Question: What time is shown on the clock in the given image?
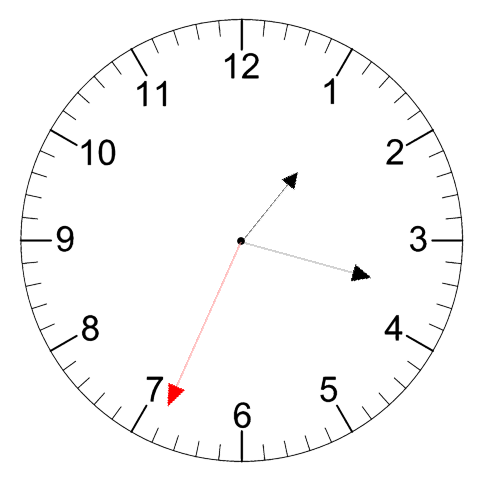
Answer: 01:17:34